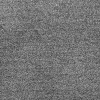
Atmospheric dust classification: dusty